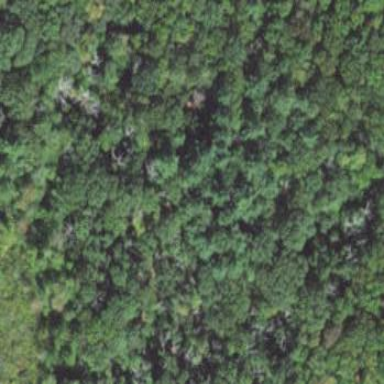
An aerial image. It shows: Woodland with needle-leaved trees.